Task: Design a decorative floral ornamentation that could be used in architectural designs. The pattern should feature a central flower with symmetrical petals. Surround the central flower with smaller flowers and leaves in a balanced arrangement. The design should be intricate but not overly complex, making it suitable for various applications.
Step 504:
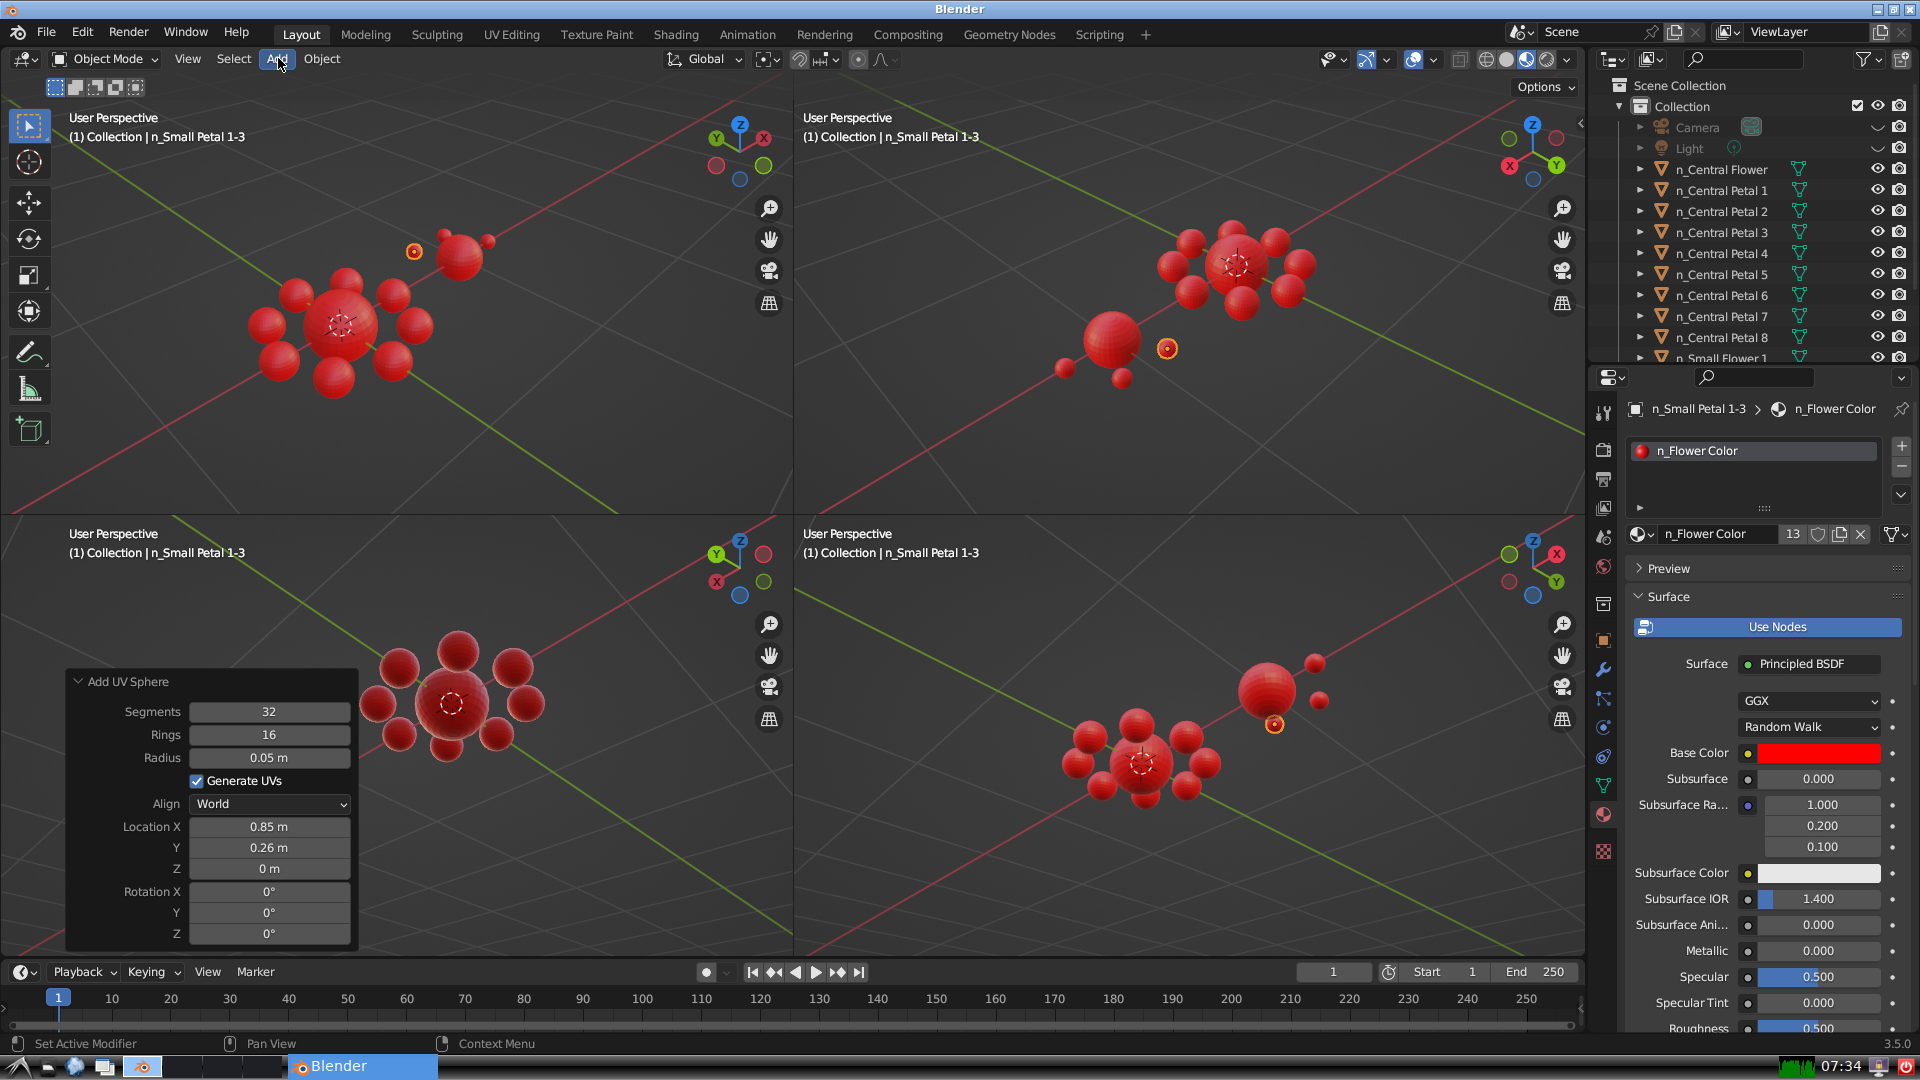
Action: click: no